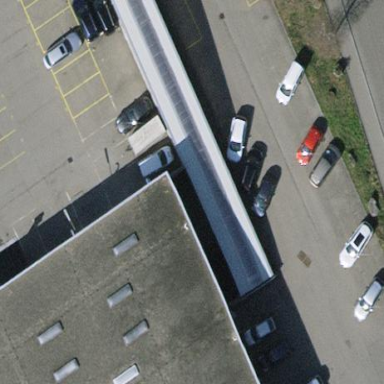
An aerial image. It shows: View of roof of building.